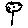
Label: flower